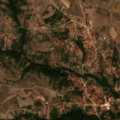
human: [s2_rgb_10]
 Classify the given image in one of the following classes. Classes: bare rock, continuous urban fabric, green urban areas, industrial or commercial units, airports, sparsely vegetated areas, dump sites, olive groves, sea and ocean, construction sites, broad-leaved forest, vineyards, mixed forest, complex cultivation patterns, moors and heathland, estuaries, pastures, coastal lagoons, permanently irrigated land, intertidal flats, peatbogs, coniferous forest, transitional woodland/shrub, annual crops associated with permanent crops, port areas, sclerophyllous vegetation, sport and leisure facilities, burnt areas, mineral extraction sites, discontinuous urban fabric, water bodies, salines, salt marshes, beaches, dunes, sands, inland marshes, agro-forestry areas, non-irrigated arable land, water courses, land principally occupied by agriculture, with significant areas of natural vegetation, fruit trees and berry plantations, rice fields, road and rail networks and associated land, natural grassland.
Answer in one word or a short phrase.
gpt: discontinuous urban fabric, pastures, complex cultivation patterns, transitional woodland/shrub